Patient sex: M
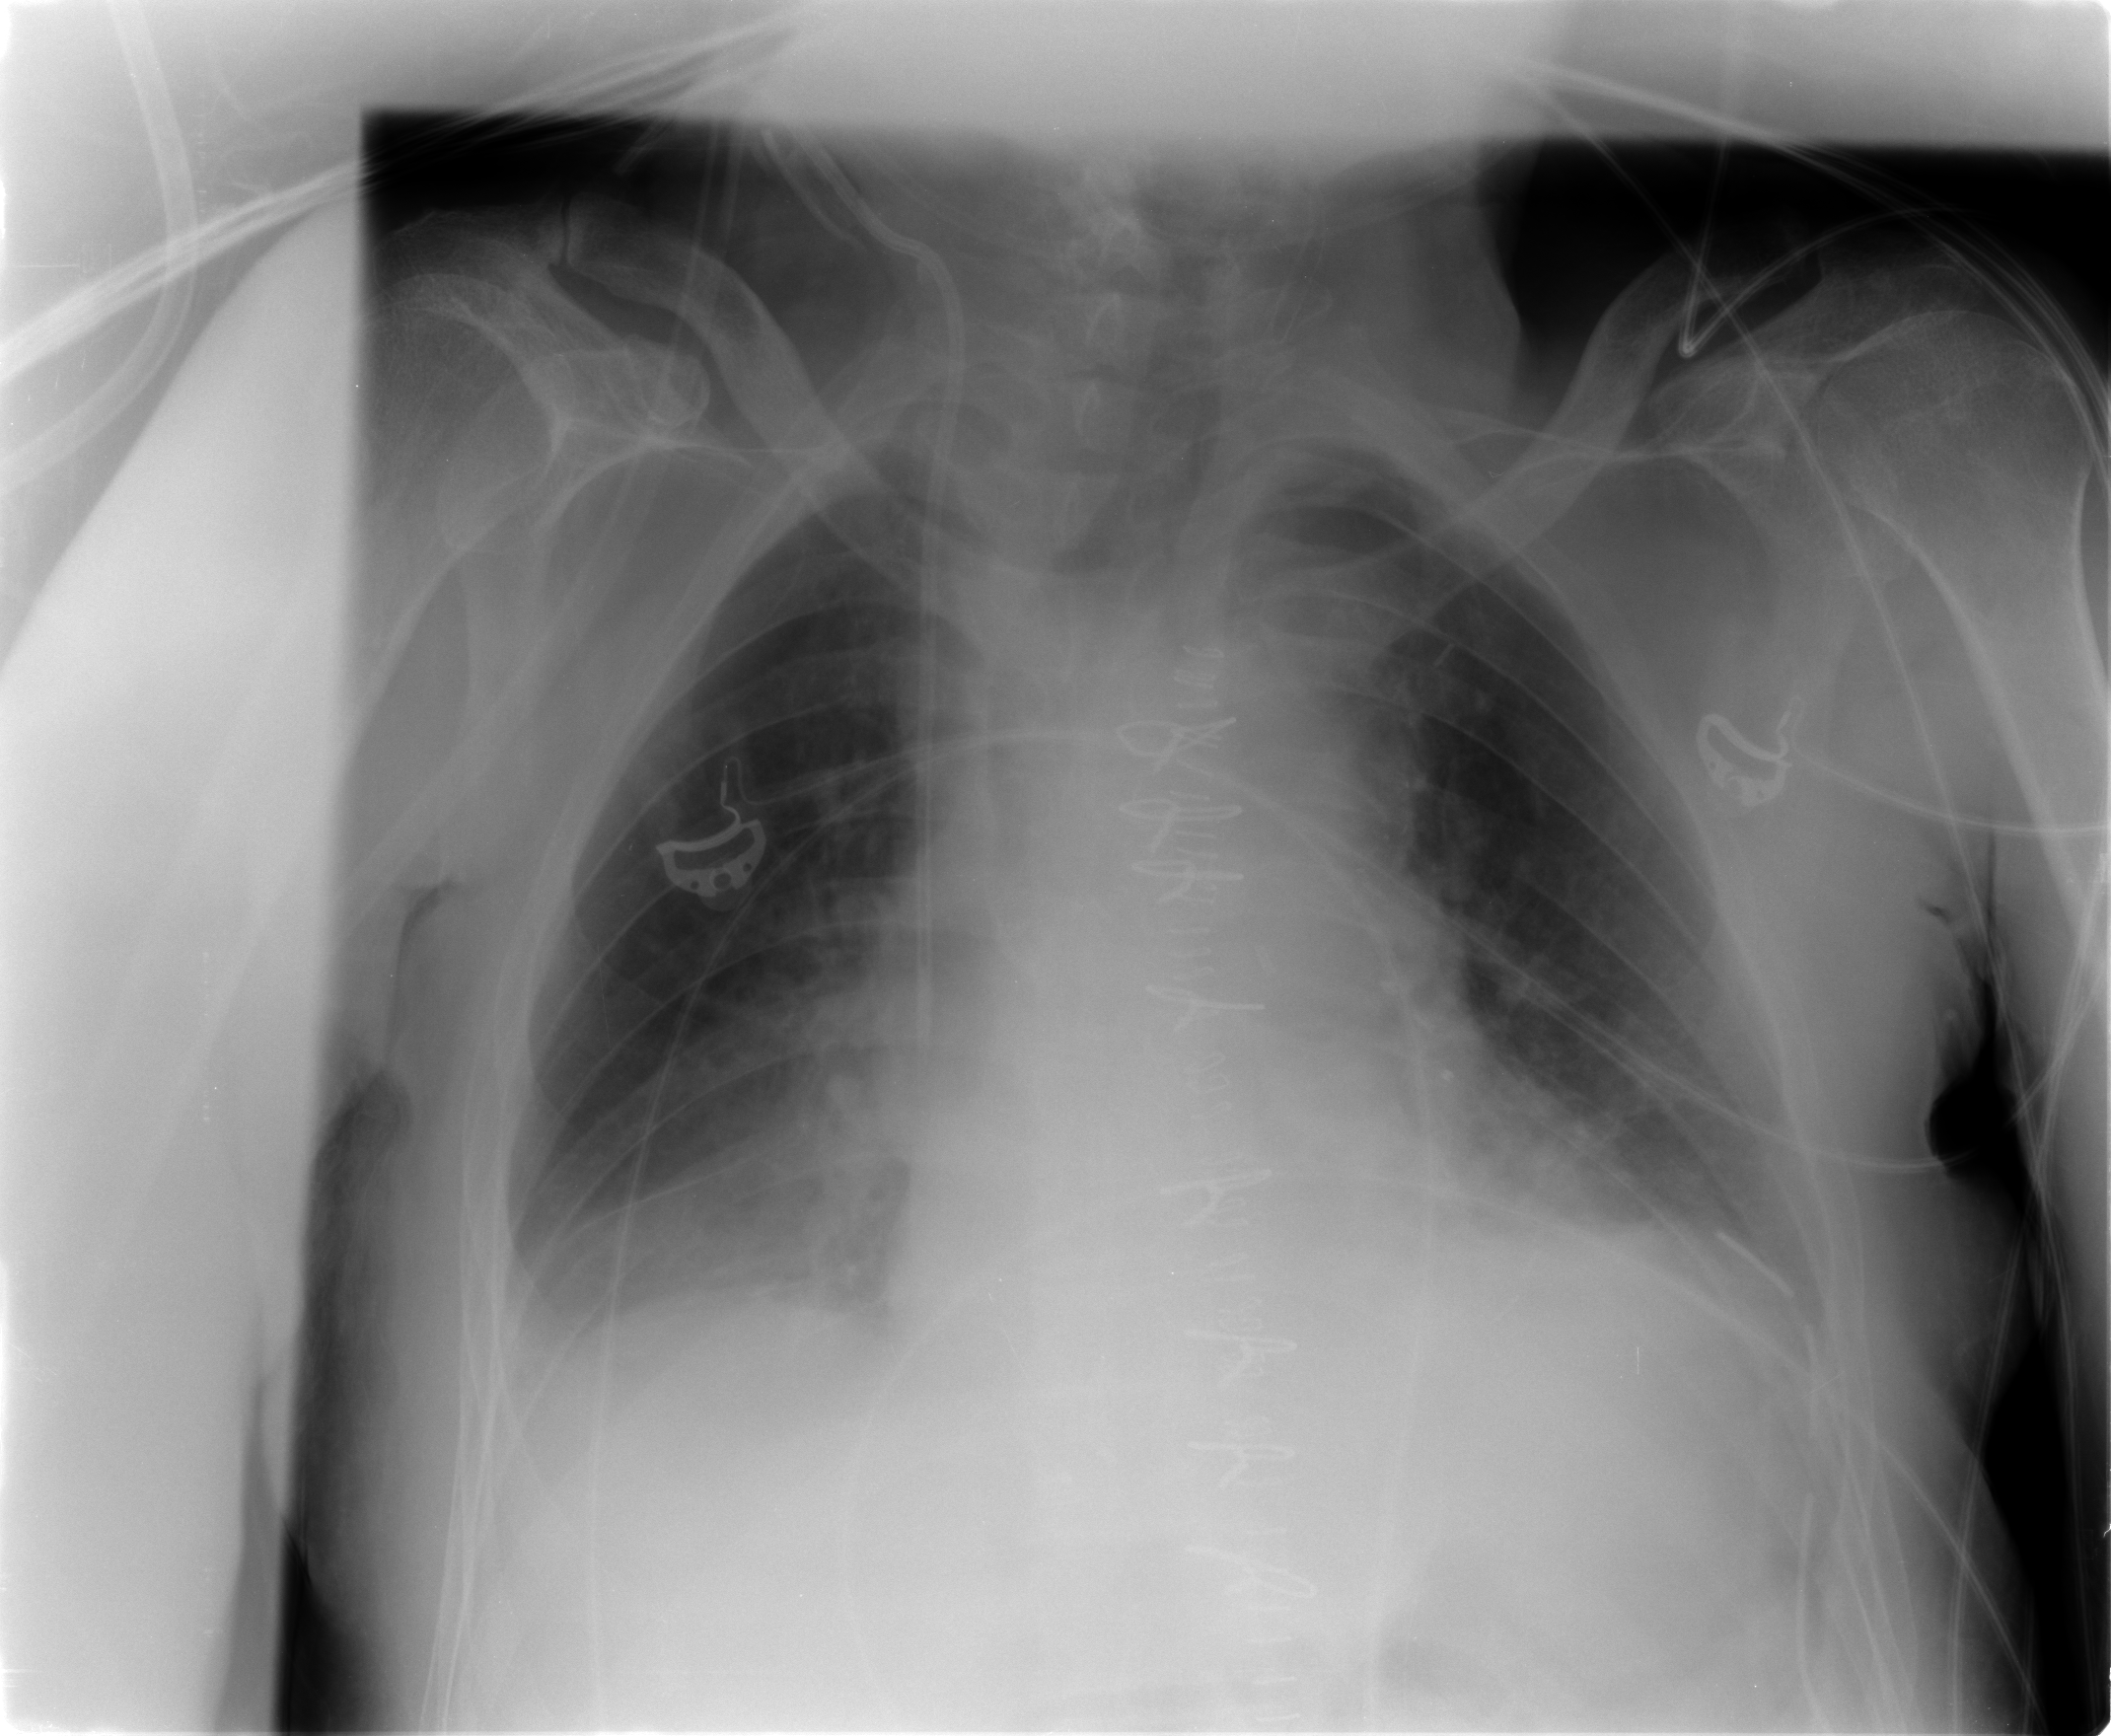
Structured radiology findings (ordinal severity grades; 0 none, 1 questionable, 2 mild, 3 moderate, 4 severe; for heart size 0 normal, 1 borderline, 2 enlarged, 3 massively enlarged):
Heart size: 2
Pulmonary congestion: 2
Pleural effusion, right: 2
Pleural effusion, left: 2
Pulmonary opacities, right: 2
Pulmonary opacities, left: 0
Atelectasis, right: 2
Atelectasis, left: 2